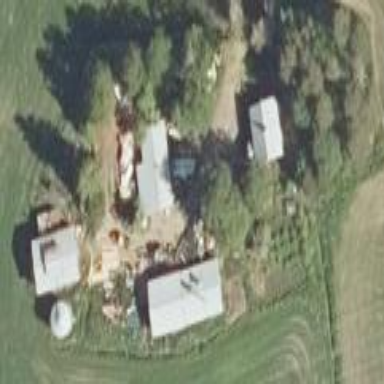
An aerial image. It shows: Farmyard area.